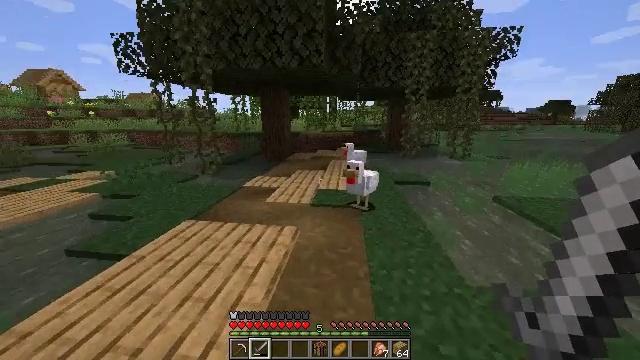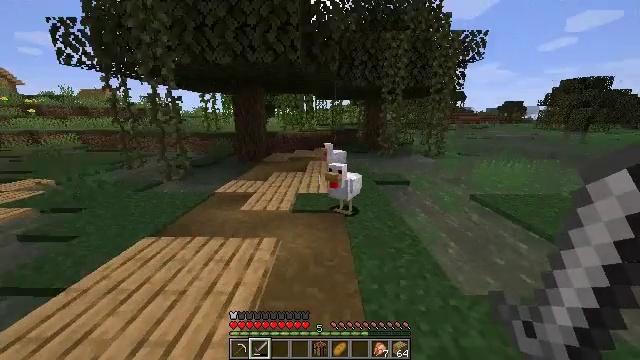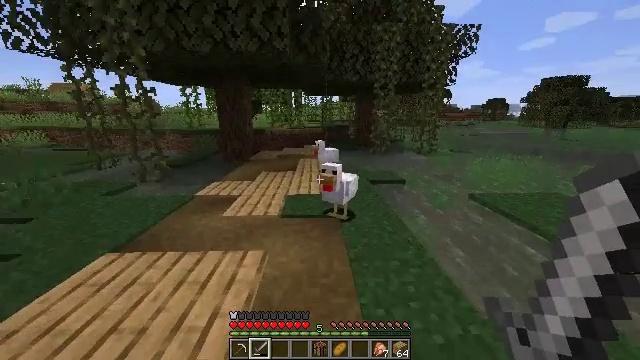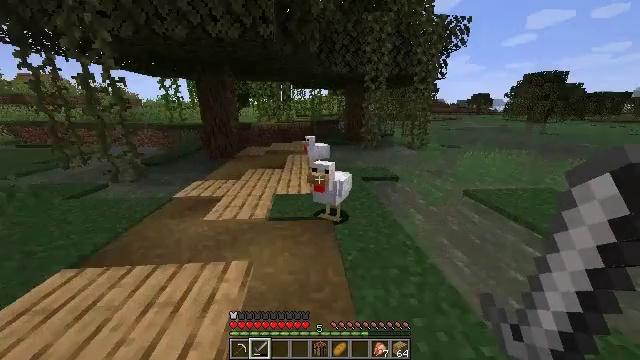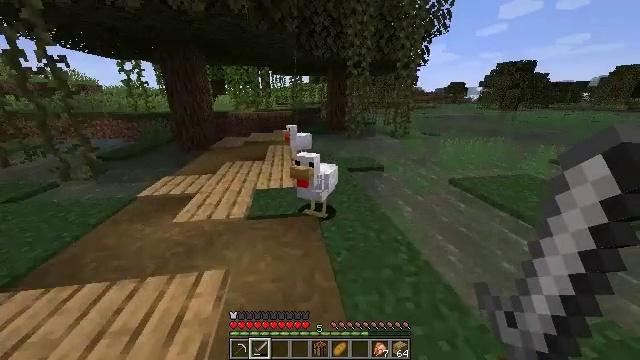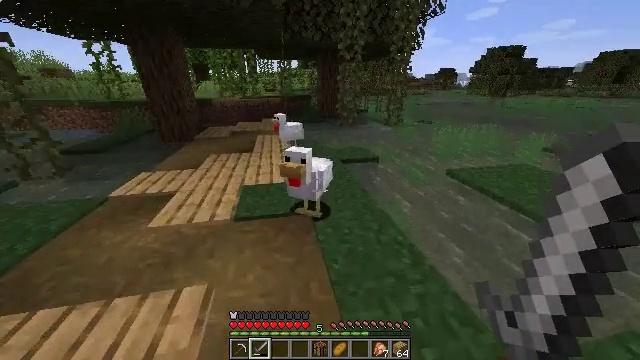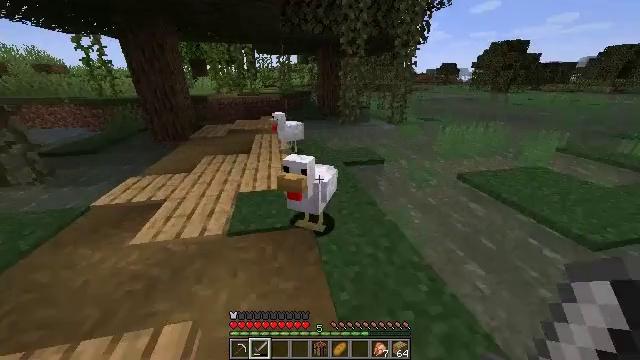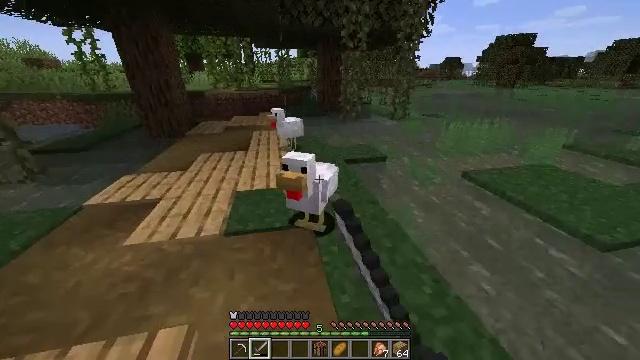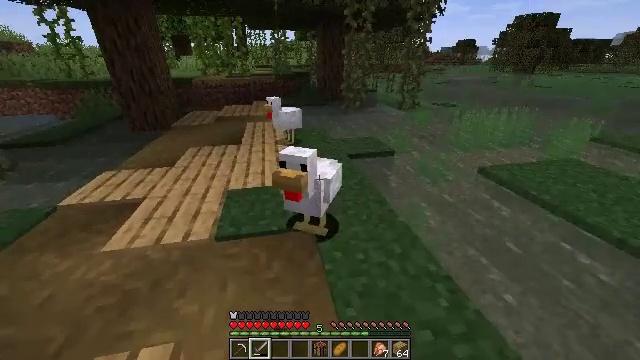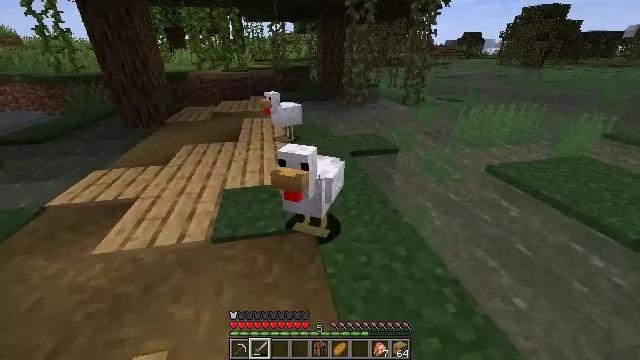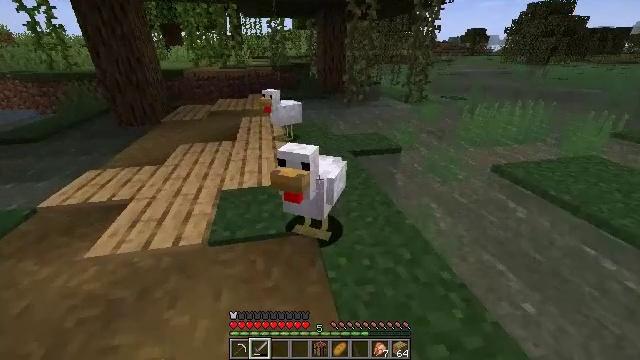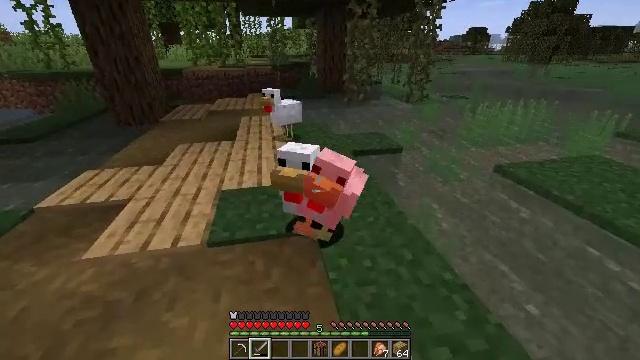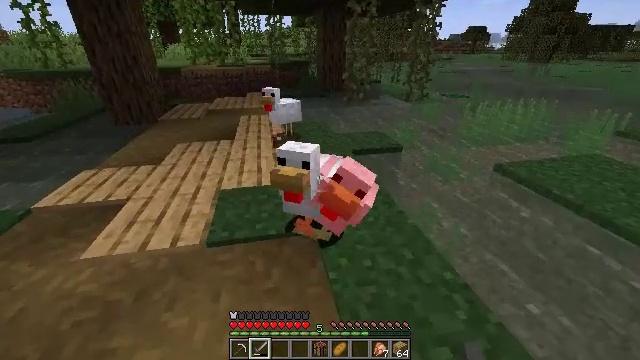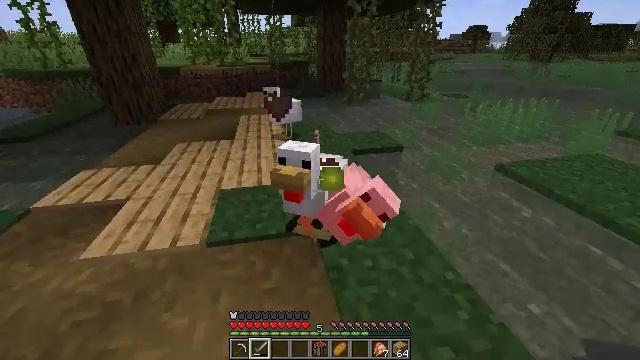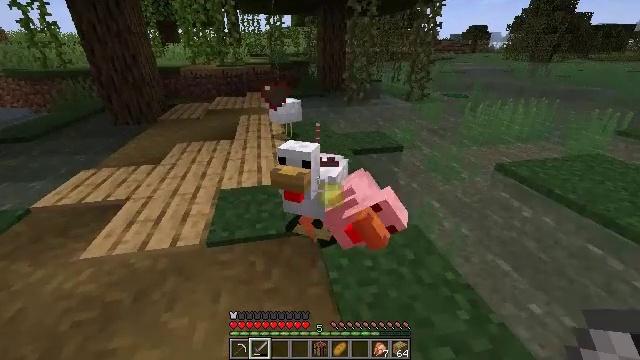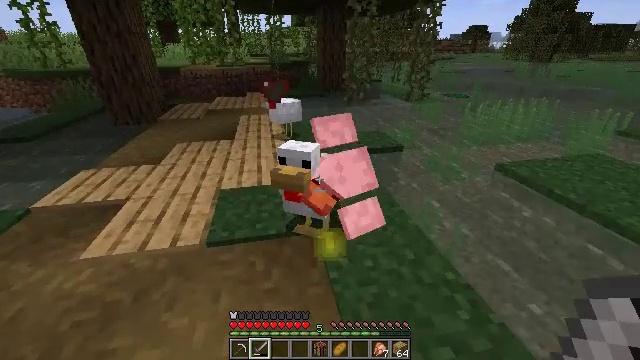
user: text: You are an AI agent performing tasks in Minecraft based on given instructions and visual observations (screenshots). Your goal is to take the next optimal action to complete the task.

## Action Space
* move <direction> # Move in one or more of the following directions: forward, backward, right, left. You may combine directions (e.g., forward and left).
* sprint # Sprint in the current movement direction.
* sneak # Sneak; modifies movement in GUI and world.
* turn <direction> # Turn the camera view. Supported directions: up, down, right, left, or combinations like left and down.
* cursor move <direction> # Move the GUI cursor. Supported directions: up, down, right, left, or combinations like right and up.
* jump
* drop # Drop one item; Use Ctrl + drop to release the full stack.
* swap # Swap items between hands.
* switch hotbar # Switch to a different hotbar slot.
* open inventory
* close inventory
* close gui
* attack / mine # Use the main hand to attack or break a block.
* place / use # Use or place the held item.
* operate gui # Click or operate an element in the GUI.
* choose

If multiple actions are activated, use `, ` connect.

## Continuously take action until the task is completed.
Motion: motion action
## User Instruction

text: Kill the chicken.
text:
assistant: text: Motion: move forward, turn right
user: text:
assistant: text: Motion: move forward, turn right
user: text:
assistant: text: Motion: move forward, turn right and down
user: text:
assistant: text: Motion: move forward, turn right and down
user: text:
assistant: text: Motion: move forward, turn right and down
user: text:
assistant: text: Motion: attack / mine
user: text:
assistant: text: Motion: attack / mine
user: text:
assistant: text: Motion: turn down, attack / mine
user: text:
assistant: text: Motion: attack / mine
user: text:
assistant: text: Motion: no_op
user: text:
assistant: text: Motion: no_op
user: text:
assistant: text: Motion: no_op
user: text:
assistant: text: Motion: no_op
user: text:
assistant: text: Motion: no_op
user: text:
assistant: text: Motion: no_op
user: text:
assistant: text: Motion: no_op
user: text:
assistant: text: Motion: no_op
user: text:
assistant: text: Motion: move forward
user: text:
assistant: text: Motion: move forward
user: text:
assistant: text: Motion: move forward
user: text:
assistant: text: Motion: move forward
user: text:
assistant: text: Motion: move forward
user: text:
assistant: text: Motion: move forward, turn left
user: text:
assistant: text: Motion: move forward, turn left
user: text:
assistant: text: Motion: move forward, turn left and down
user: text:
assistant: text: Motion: move forward, turn left and down
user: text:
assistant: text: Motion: turn right and down
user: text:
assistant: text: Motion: turn right and down
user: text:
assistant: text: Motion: move back
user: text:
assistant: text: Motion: move back